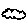
Label: cloud